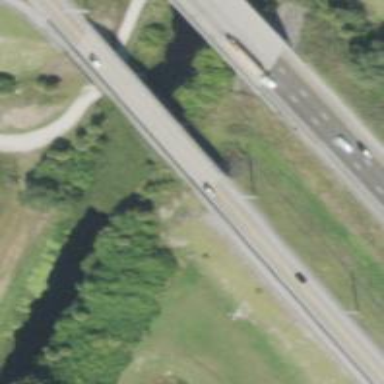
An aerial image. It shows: Tertiary road passing over bridge.